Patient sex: F
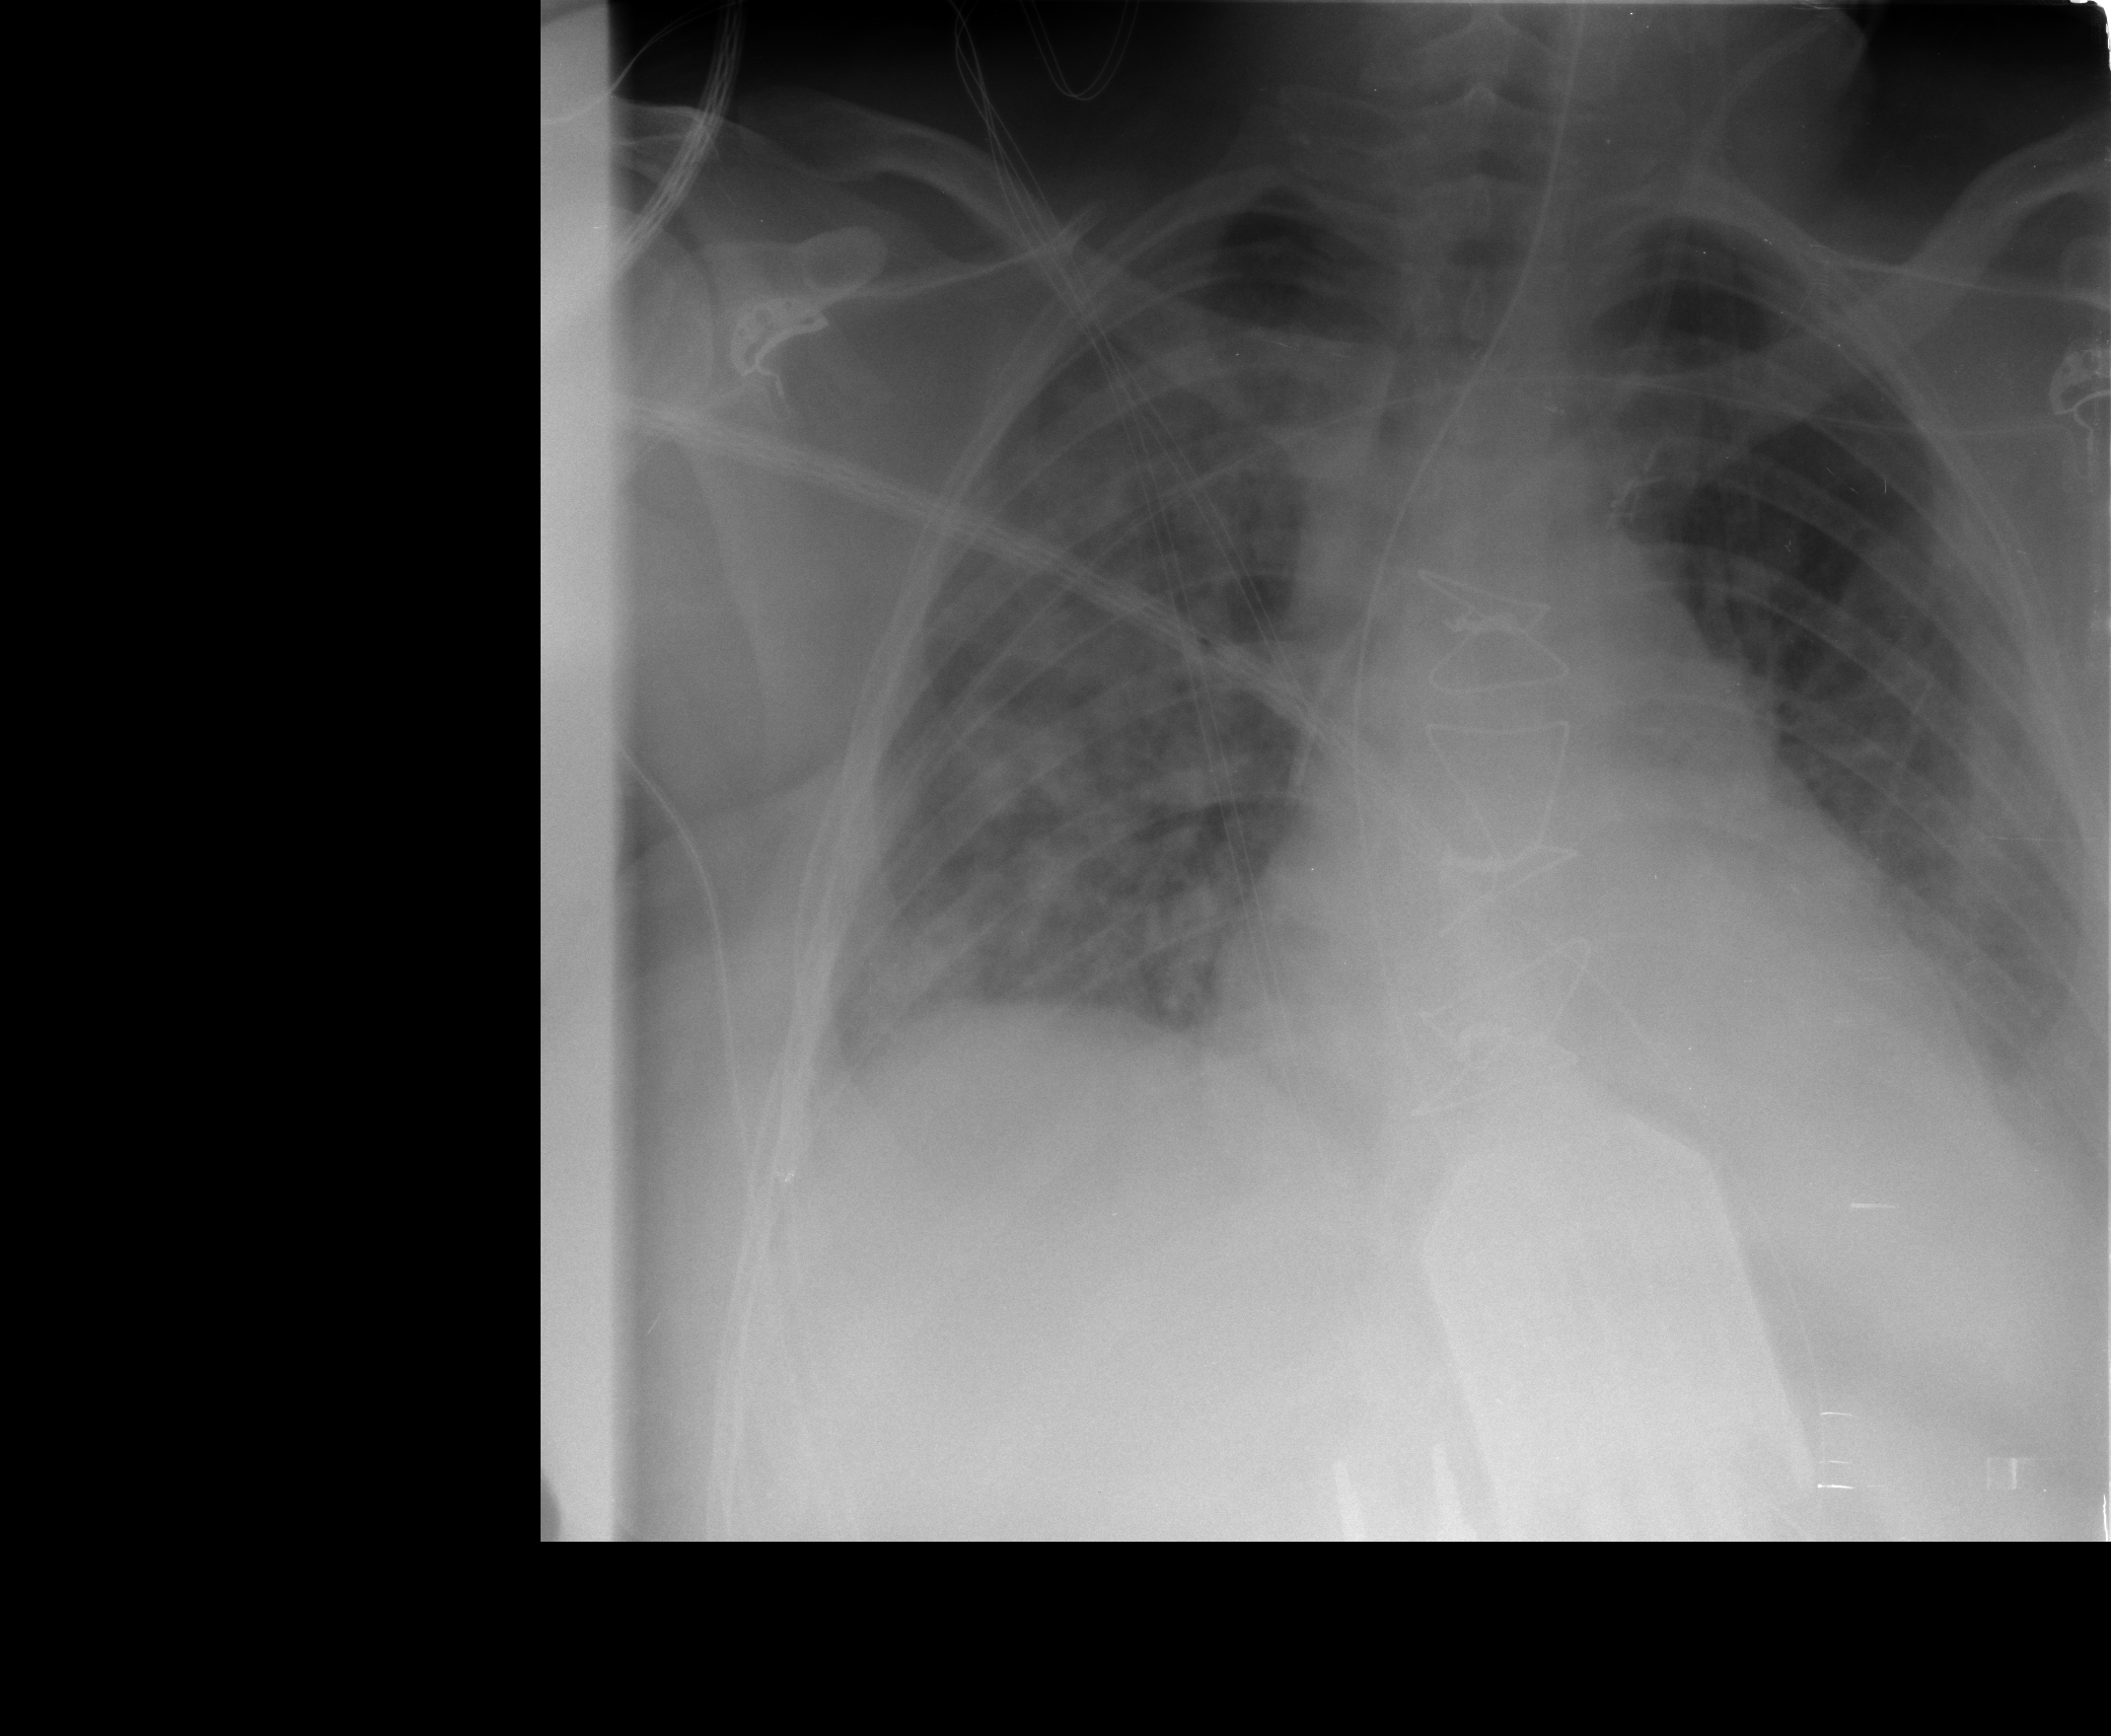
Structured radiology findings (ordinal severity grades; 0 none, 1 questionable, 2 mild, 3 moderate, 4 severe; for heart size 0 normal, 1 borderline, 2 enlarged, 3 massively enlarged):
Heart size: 2
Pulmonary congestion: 2
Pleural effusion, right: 1
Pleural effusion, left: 2
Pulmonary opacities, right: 3
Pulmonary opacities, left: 2
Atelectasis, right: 2
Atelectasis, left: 2